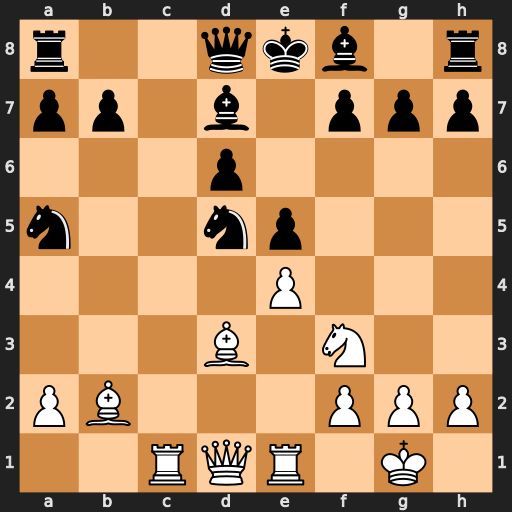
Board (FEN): r2qkb1r/pp1b1ppp/3p4/n2np3/4P3/3B1N2/PB3PPP/2RQR1K1
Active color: w
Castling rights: kq
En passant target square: -
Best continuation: exd5 Be7 Nxe5 dxe5 Bxe5 O-O Bc7